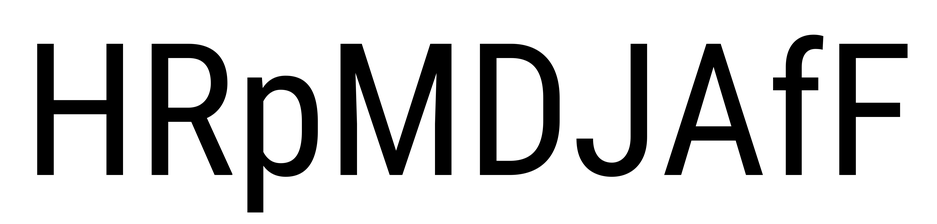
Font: Roboto_Condensed_Regular